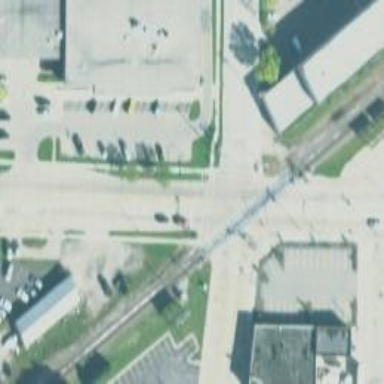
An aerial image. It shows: Railway level crossing.